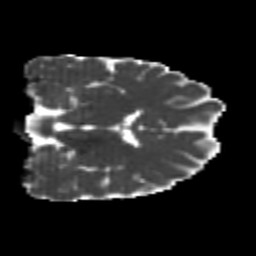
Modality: MD
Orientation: coronal
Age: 22
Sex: male
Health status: healthy
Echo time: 0.074 s